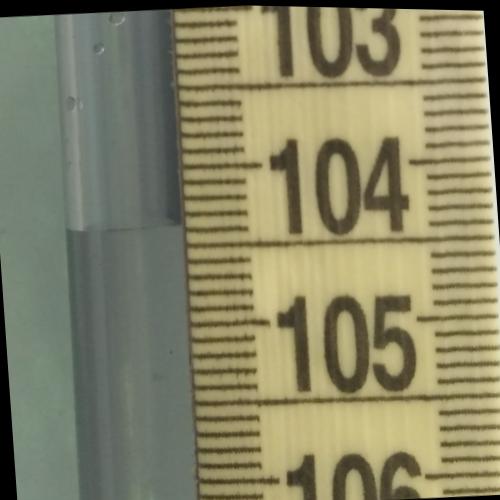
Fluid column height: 104.4 cm